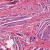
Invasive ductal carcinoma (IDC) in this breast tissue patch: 0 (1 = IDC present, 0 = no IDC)